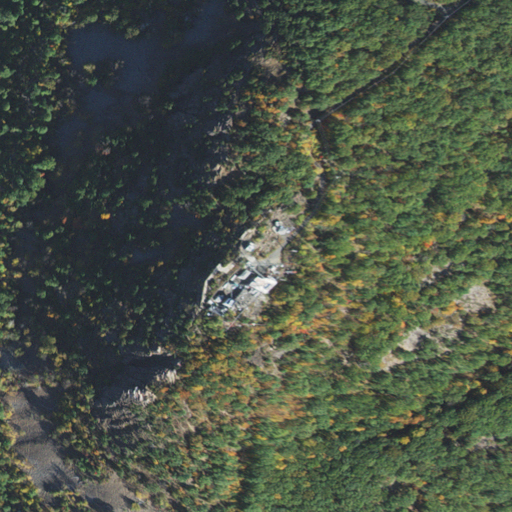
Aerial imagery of mountain in Massachusetts named Mount Tom containing deciduous forest, evergreen forest, mixed forest, pasture, medium intensity development, and open water